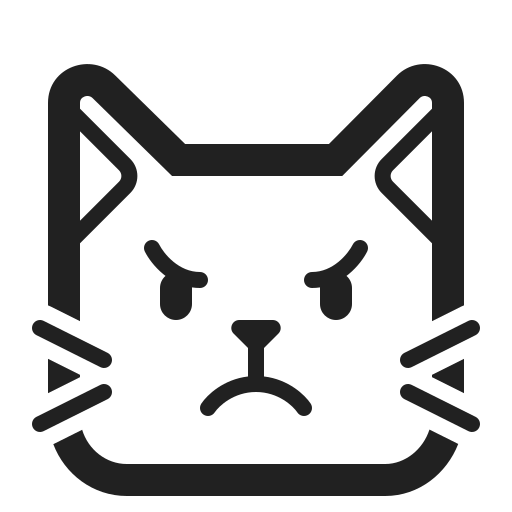
pouting cat high contrast